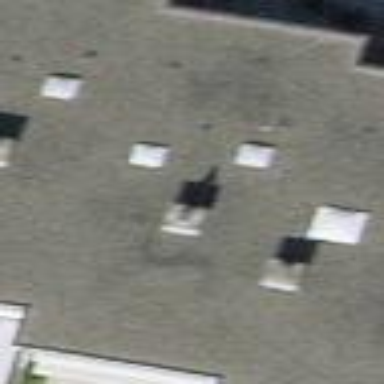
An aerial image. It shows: Terrace building.